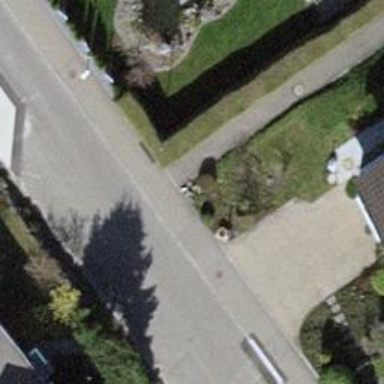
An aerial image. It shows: Path with pebblestone surface.